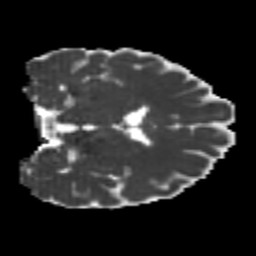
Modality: MD
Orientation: coronal
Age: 21
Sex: male
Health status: healthy
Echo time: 0.074 s